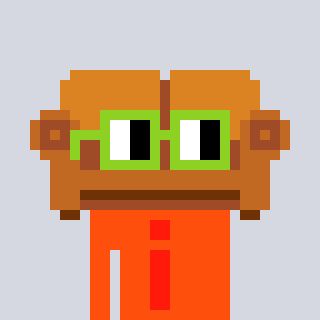
a pixel art character with square light green glasses, a couch-shaped head and a orange-colored body on a cool background